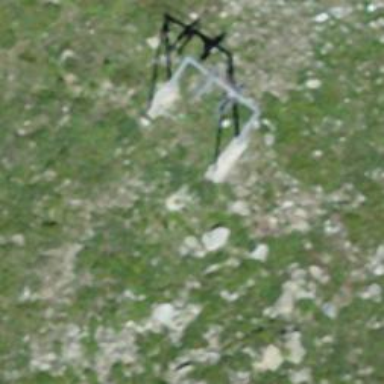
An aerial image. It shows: Pylon for aerialway.